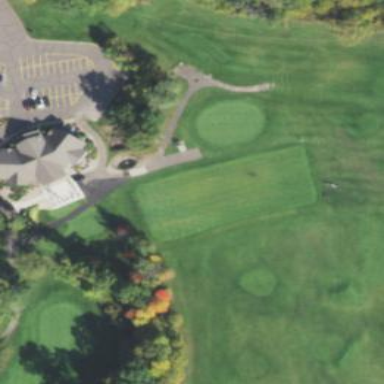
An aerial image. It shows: Golf tee.